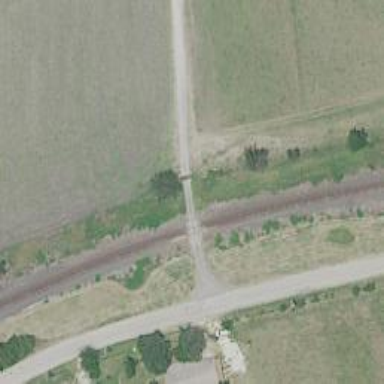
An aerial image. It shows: Railway track.